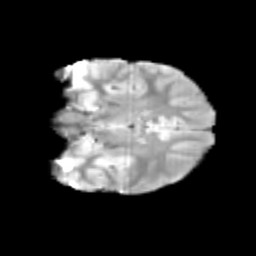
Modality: T2w
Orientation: coronal
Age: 10
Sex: female
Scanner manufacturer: siemens
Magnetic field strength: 3 T
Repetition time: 3.8 s
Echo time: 0.07 s